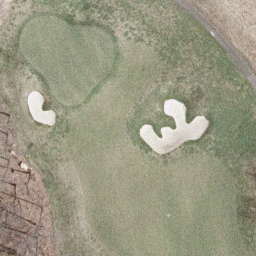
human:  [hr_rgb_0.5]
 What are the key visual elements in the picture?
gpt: golf course